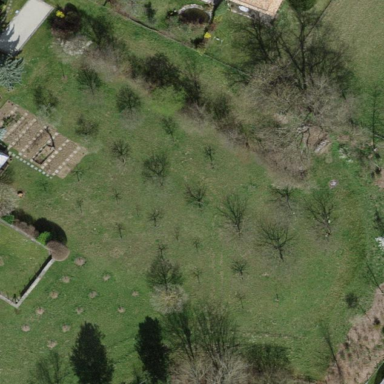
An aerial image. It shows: Orchard.